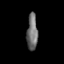
Tissue: prostate
Cell type: Fibroblasts
Senescence score: 0.8681
Nuclear area (px): 380
Mean DAPI intensity: 111.616